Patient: sex M, age 40
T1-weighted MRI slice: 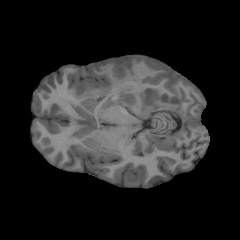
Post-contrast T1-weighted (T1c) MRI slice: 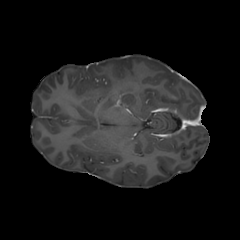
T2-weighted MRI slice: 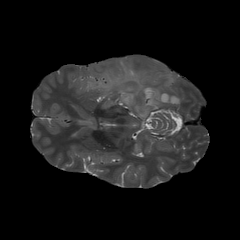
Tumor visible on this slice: yes
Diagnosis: Astrocytoma, IDH-mutant
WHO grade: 3